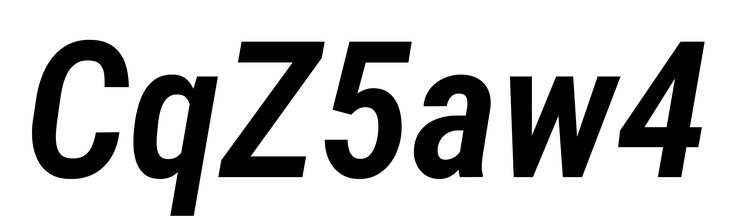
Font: Roboto-Italic_Condensed_SemiBold_Italic